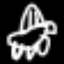
Label: chair